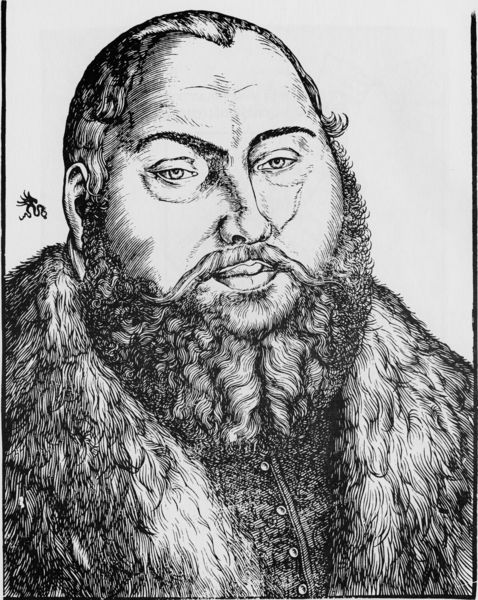
Titel: Bildnis von Johann Friedrich dem Großmütigen
Künstler: Lucas d.Ä. Cranach
Institution: (Seriendruck)
Schlagwörter: kopf, mann, weiß, frisur, grau, mund, nase, ohr, schwarz, stirn, symbol, zeichnung, blick, alt, anzug, bart, hemd, schnurrbart, augen, falten, gesicht, kragen, pelz, vollbart, portrait, porträt, signatur, haare, mantel, reich, händler, augenbrauen, brustbild, frontal, kinn, lippen, locken, löckchen, renaissance, rund, fell, wangen, grafik, graphik, friedrich, langeweile, dick, ernst, brauen, glatze, dreiviertelansicht, knöpfe, fliege, schnauzbart, schnauzer, fett, tusche, linear, asien, druck, linolschnitt, lithographie, schwarzweiss, monogramm, radierung, stich, lithografie, augenringe, schlange, fürst, pelzkragen, pelzmantel, narbe, mittelalter, breughel, macht, dürer, breit, teuer, kupferstich, drache, brueghel, winkel, tiefdruck, silberstift, grafit, feist, gelangweilt, ätzung, cranach, korpulent, lucas, lucas cranach, pelu, mongole, asiat, 16. jahrhundert, 1536